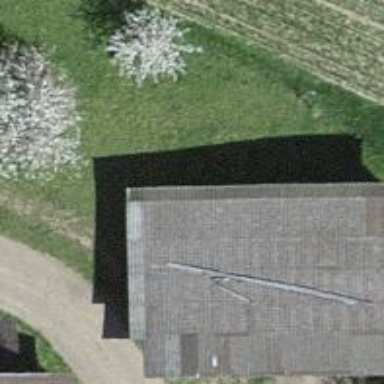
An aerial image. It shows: Garage.